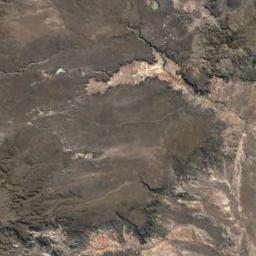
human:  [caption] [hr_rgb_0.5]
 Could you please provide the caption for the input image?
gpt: The desert has dark gray mountains and yellow sand .

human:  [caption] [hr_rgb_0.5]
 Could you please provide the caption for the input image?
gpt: There are many lines in the desert .

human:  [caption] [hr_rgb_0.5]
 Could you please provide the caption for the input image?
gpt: This is a dark yellow desert with brown gullys .

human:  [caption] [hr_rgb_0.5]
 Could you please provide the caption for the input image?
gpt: The desert is on the hill full of black sand .

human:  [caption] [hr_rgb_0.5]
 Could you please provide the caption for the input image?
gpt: A brown desert covered by bare land with some fissures .